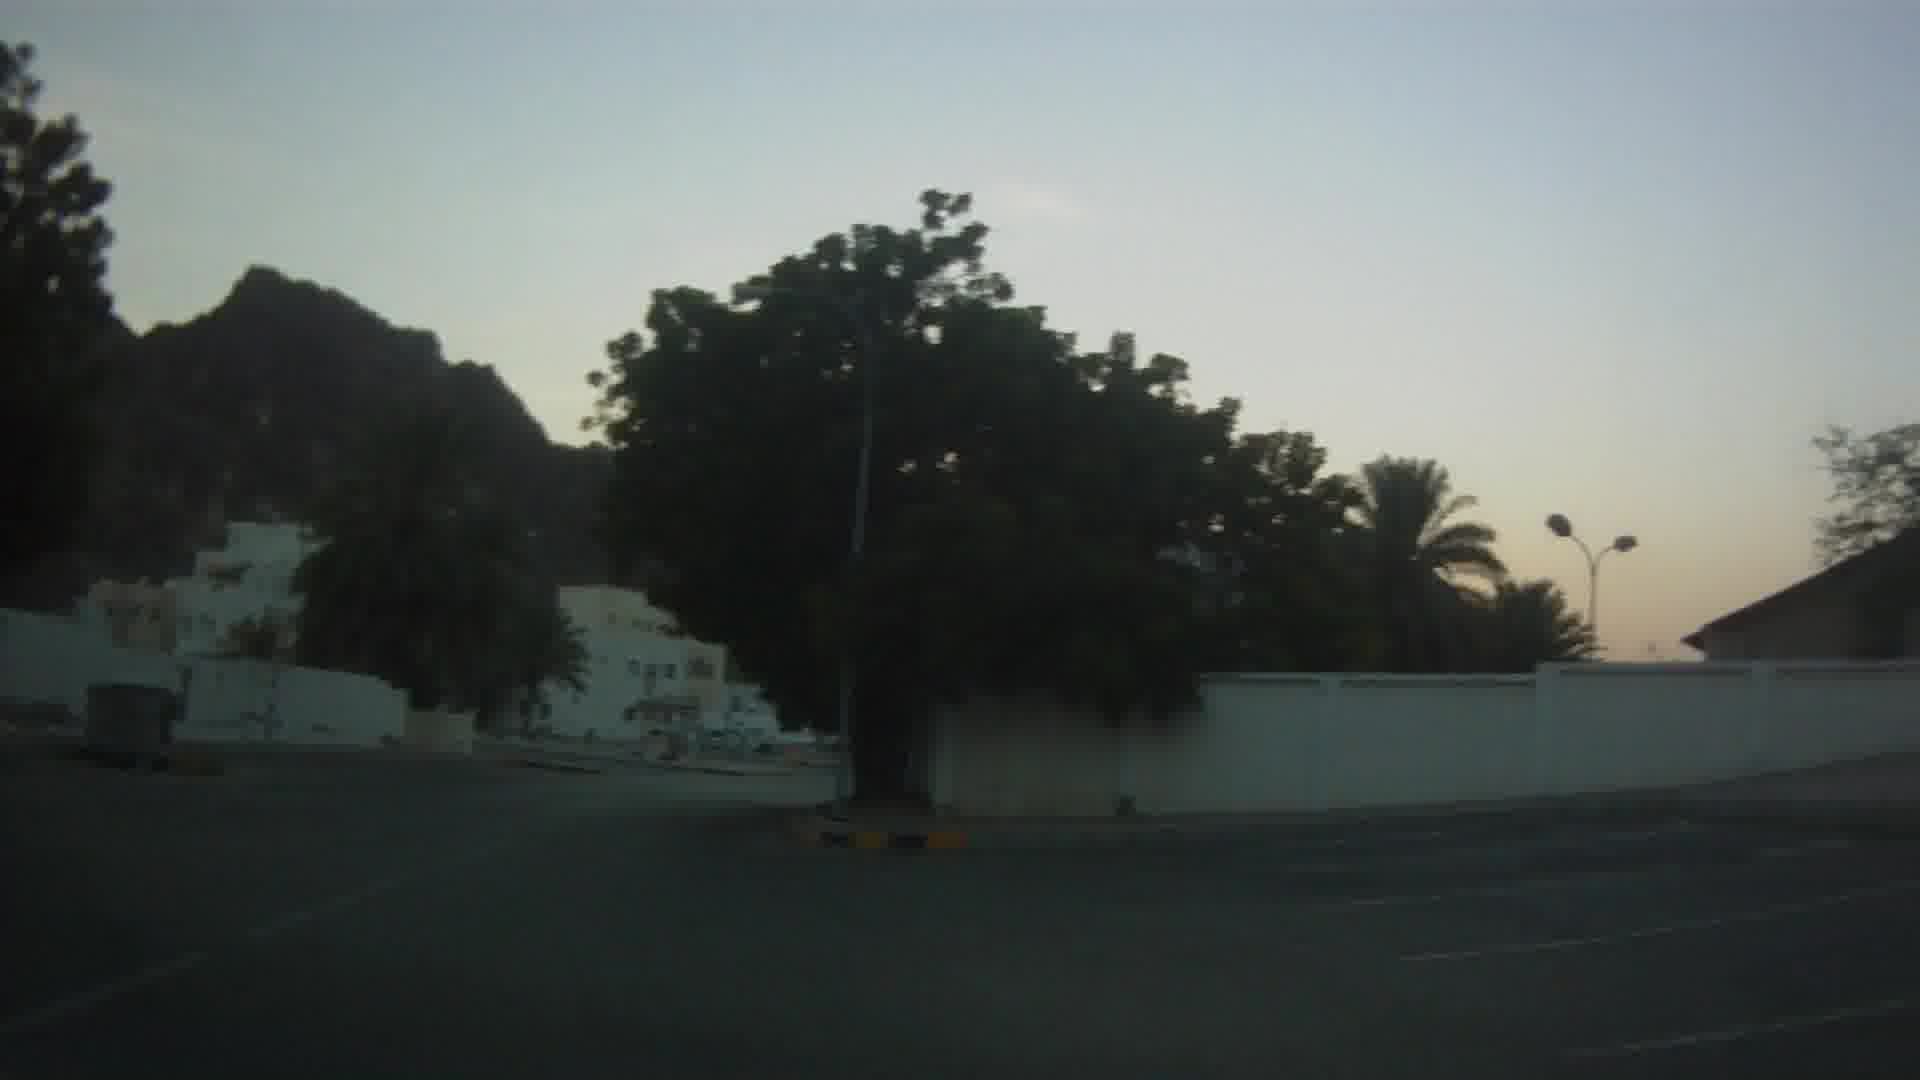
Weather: clear
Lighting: dusk/dawn
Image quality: slightly poor
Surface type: driving surface
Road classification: tertiary
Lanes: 2.0
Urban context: suburban or peri-urban
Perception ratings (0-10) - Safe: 0.99, Lively: 5.74, Beautiful: 4.32, Boring: 2.14, Depressing: 4.09, Wealthy: 2.02